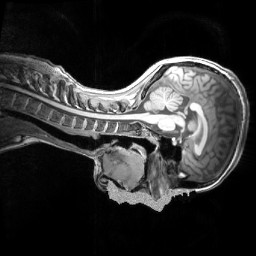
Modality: T1w
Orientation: sagittal
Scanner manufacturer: siemens
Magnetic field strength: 3 T
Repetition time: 2.3 s
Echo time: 0.0033 s